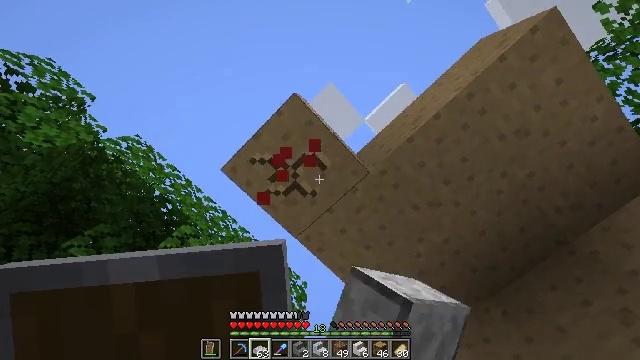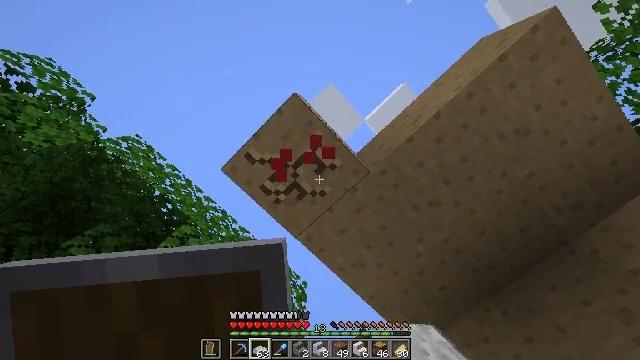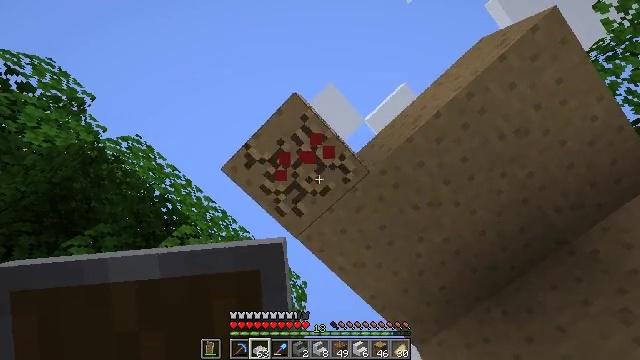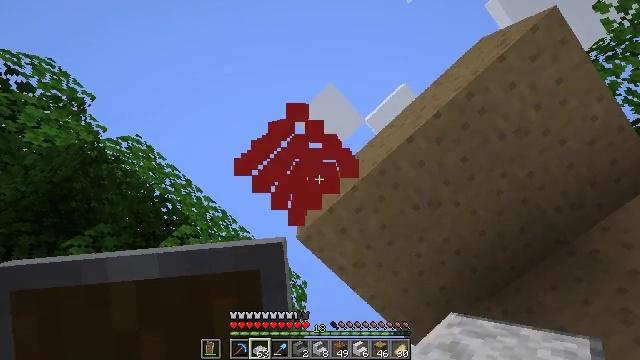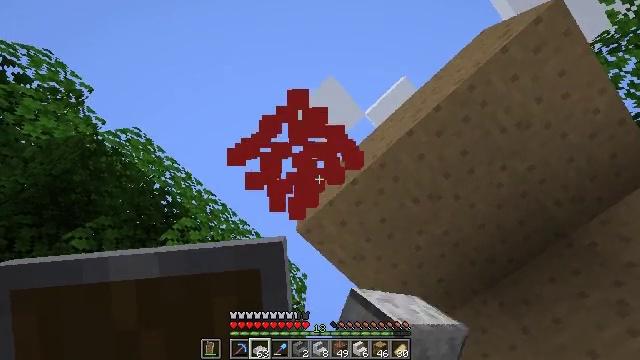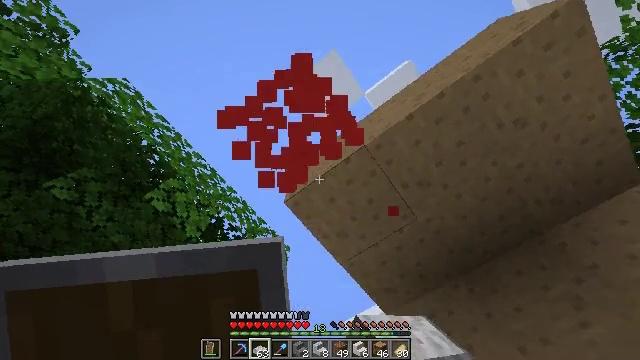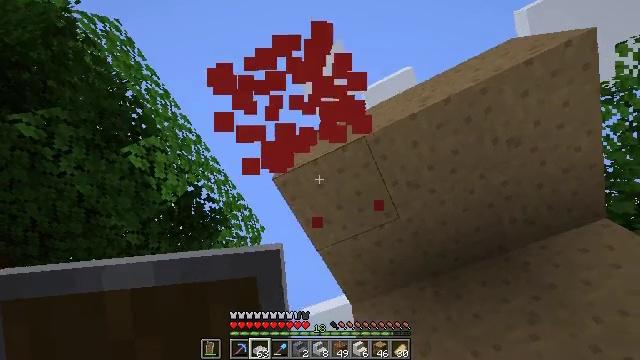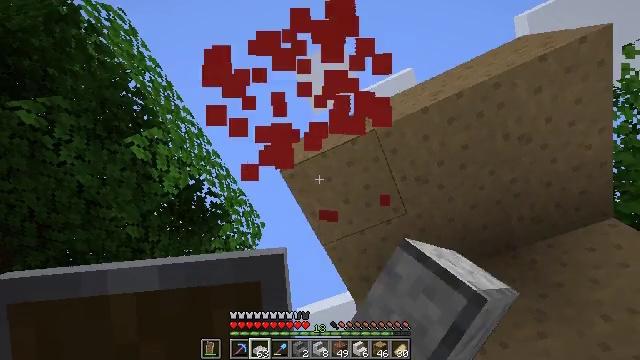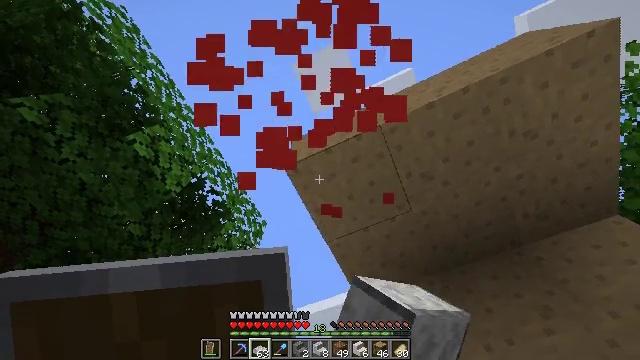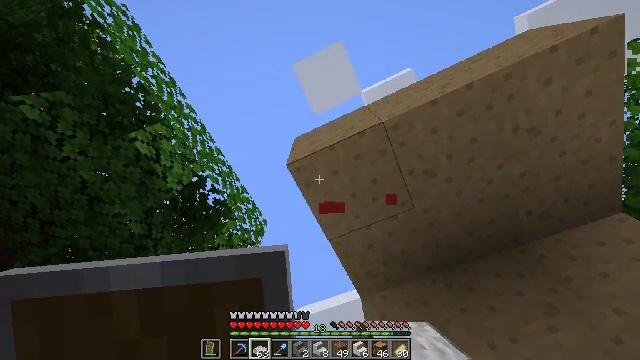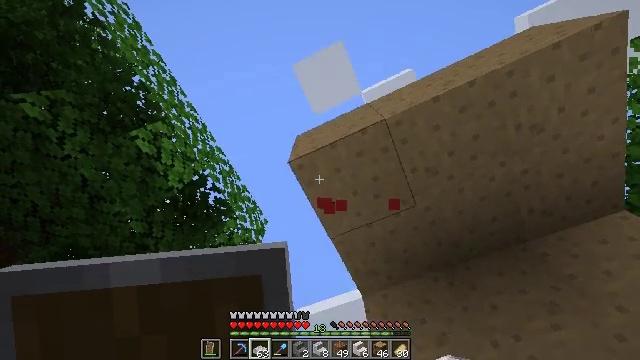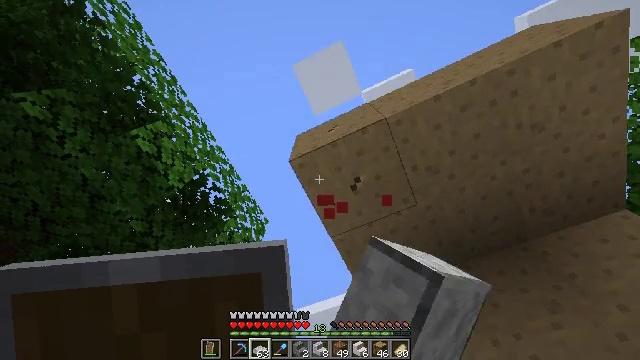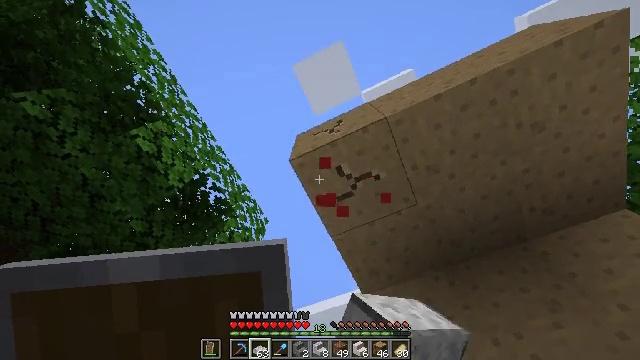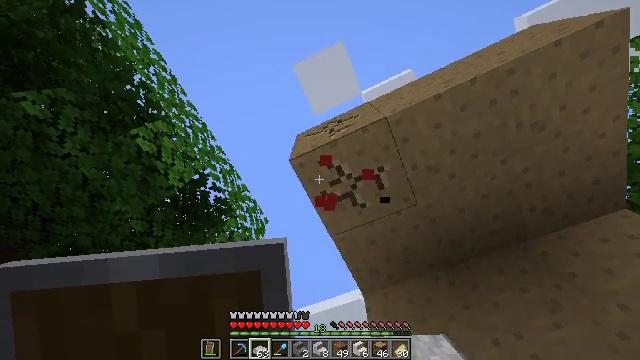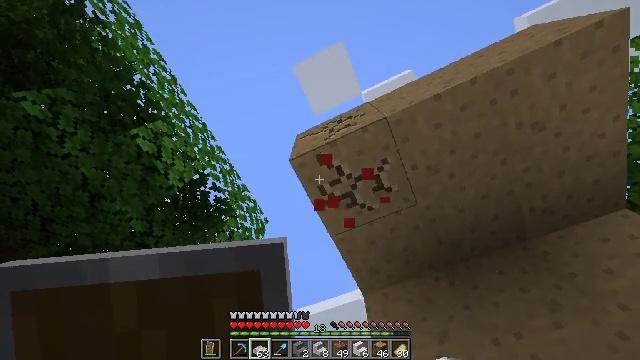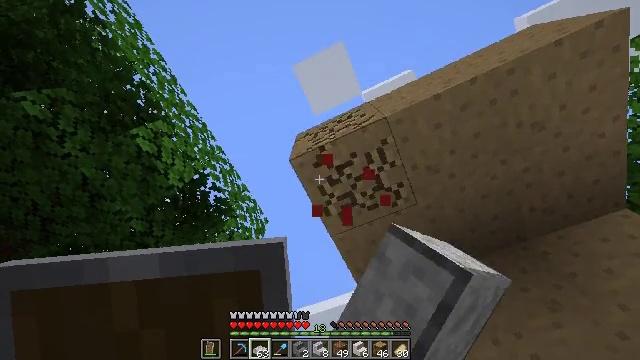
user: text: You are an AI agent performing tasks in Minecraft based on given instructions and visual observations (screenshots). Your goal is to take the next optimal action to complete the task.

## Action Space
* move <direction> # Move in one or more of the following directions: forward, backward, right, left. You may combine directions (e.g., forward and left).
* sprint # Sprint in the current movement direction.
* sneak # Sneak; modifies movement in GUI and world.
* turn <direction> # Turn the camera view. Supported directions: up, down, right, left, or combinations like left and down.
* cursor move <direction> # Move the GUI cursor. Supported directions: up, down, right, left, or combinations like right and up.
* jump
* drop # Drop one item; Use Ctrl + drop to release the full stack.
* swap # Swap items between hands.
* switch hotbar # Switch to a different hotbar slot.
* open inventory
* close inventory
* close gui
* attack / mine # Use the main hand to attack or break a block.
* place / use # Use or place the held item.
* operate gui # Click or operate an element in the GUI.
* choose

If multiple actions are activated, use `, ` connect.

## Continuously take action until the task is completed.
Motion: motion action
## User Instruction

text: Mine the red mushroom block in the forest.
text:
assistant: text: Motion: attack / mine
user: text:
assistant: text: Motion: attack / mine
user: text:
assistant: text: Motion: attack / mine
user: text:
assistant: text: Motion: turn down, attack / mine
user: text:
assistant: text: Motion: move forward and move left, turn right and down, attack / mine
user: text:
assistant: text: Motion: move forward and move left, turn right and down, attack / mine
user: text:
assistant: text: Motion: turn right, attack / mine
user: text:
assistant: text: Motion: attack / mine
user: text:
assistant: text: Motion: attack / mine
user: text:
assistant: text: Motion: attack / mine
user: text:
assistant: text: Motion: attack / mine
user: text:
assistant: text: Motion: attack / mine
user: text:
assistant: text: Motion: attack / mine
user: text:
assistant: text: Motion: attack / mine
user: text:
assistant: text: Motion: attack / mine
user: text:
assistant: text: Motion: move forward, turn right and down, attack / mine
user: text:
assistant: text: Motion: move forward, turn right and down, attack / mine
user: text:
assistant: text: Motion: move forward, attack / mine
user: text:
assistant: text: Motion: move forward, turn right, attack / mine
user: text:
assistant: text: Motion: attack / mine
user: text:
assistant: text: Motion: attack / mine
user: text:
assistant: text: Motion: attack / mine
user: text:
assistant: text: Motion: attack / mine
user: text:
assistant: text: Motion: attack / mine
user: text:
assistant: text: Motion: attack / mine
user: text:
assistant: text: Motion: attack / mine
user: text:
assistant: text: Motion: attack / mine
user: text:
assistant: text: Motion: attack / mine
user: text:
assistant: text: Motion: attack / mine
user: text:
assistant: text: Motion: move forward, attack / mine